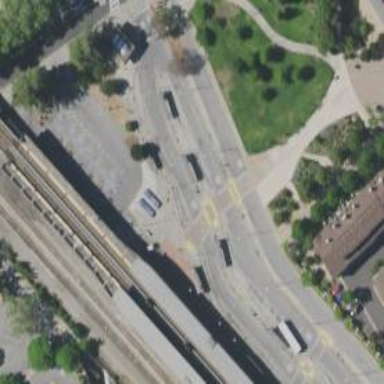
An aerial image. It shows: Busway road.